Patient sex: F
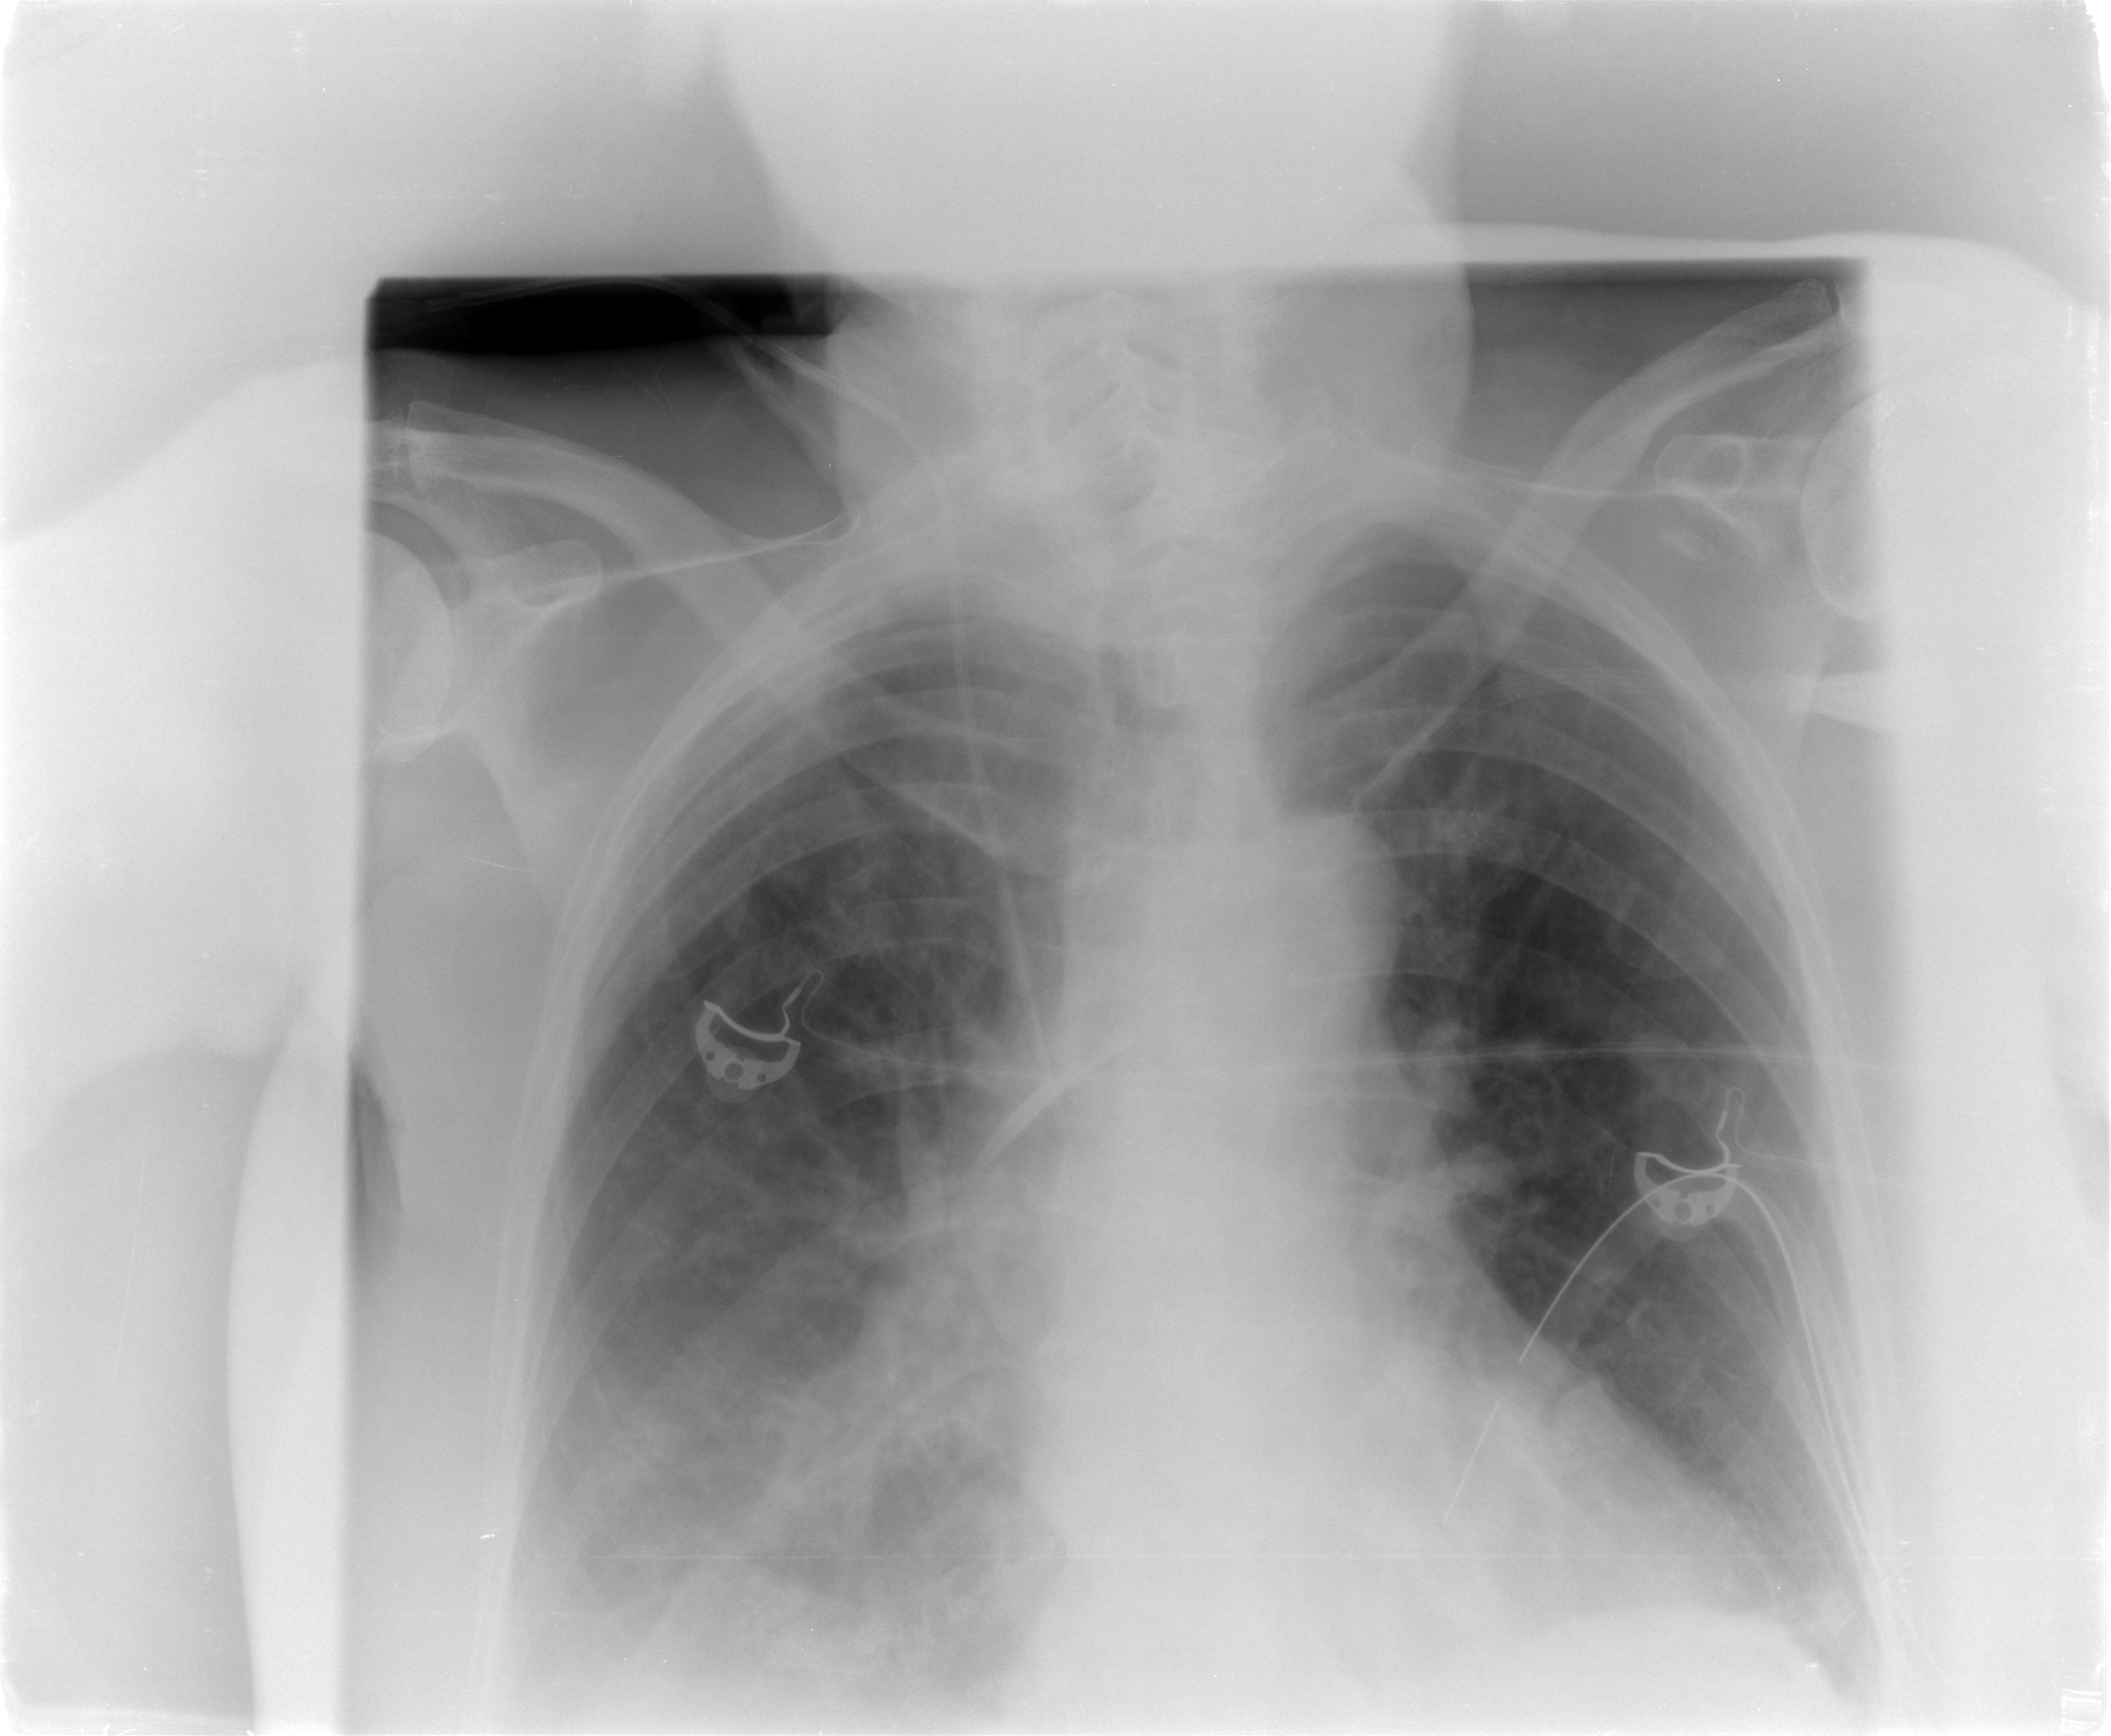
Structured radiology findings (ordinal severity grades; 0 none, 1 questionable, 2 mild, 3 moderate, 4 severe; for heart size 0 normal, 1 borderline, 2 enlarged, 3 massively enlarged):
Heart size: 0
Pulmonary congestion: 0
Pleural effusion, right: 2
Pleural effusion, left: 1
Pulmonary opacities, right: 0
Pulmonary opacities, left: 0
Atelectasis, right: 2
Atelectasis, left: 2